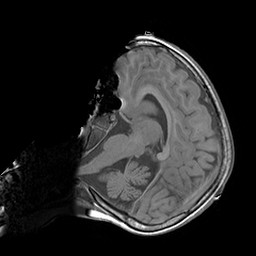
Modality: T1w
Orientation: axial
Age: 9
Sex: female
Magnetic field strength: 3 T